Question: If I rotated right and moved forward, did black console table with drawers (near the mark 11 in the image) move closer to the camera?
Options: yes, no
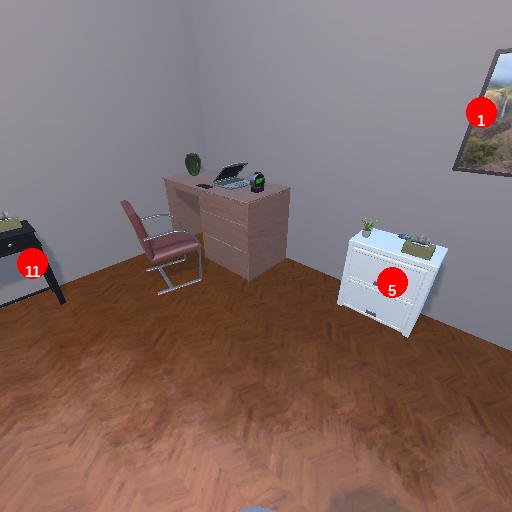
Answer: yes